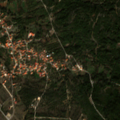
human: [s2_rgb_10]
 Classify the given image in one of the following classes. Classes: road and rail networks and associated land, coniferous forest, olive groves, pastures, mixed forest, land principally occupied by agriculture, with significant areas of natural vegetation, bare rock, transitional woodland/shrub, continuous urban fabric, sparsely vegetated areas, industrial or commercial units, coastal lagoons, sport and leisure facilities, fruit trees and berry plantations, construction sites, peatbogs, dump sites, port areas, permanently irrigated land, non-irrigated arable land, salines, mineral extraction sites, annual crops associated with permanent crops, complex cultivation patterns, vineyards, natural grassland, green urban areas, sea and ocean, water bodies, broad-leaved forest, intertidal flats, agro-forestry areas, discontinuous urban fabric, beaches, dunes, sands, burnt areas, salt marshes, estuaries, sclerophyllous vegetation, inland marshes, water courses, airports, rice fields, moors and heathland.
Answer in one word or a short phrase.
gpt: discontinuous urban fabric, olive groves, annual crops associated with permanent crops, land principally occupied by agriculture, with significant areas of natural vegetation, sclerophyllous vegetation, transitional woodland/shrub